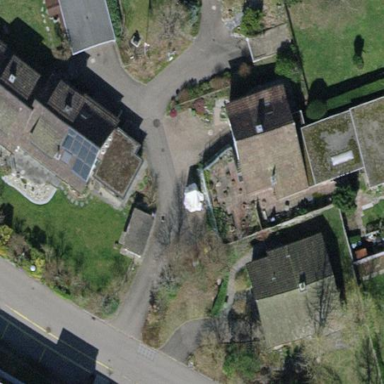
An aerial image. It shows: Detached building with tile roof.